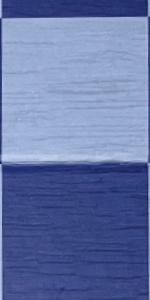
Label: Empty